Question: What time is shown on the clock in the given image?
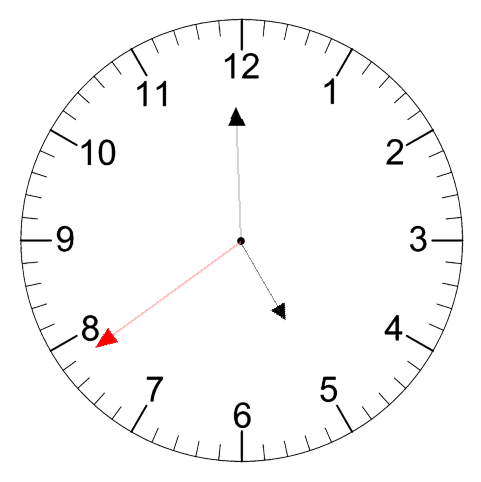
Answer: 04:59:39